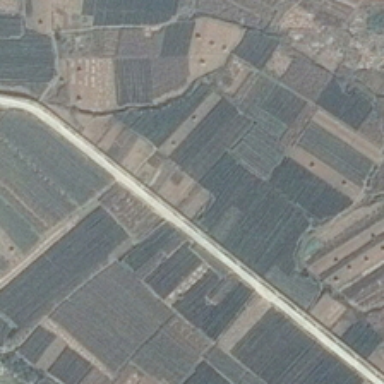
A road is in many pieces of farmlands in different green depths .